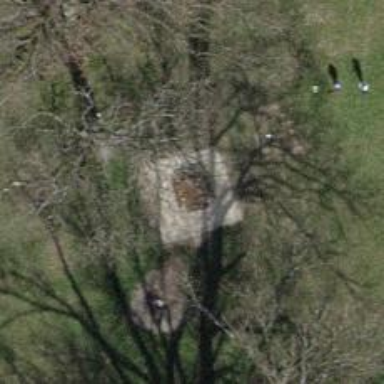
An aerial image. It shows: Picnic table located in leisure land area.